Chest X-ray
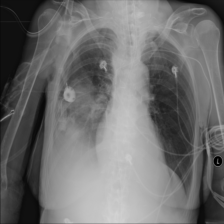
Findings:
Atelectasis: positive
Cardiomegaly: negative
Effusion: positive
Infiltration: positive
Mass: negative
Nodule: negative
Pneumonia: negative
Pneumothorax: negative
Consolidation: negative
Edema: negative
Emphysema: negative
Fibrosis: negative
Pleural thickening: negative
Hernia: negative